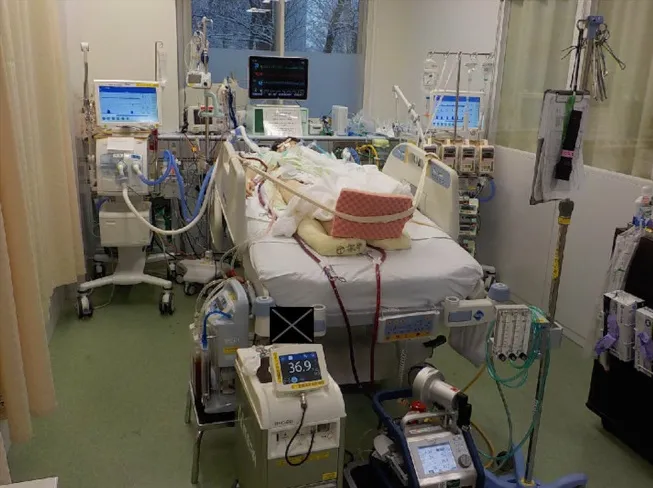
After thoracic surgery, independent lung ventilation (ILV), which aimed at asynchronous treatment with physiological lung separation, was started. Right ventilator settings: FiO2, 0.4; f, 10; positive end-expiratory pressure (PEEP), 5 cmH2O; inspiratory pressure, 5 cmH2O. Left ventilator settings: FiO2, 0.4; f, 16; PEEP, 12 cmH2O; IP, 10 cmH2O.
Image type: radiology (ct)